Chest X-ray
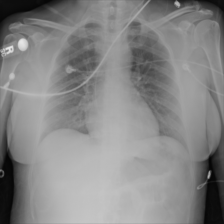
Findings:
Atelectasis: negative
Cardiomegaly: negative
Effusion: negative
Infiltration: negative
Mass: negative
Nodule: negative
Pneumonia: negative
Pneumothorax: negative
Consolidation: negative
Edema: negative
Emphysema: negative
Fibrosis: negative
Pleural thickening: negative
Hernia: negative